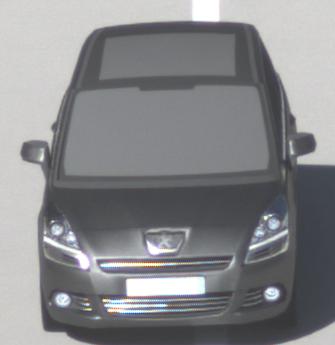
Make: Peugeot
Model: 5008 120 VTi
Detailed model: 5008 (I) Van
Model produced from: 2009/10
Model produced until: 2011/07
Doors: 5
Color: gray
Road condition: dry road
Daytime: morning or afternoon
Contrast: high contrast